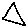
Label: triangle